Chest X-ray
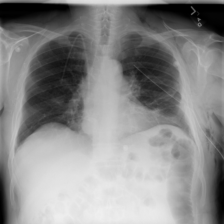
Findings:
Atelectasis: negative
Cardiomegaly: negative
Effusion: negative
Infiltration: negative
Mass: negative
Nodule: negative
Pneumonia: negative
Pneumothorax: positive
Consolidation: negative
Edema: negative
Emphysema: positive
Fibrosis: negative
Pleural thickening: negative
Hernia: negative